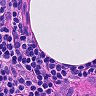
Metastatic tissue present: no